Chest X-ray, PA view. Patient: 54 years old, sex F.
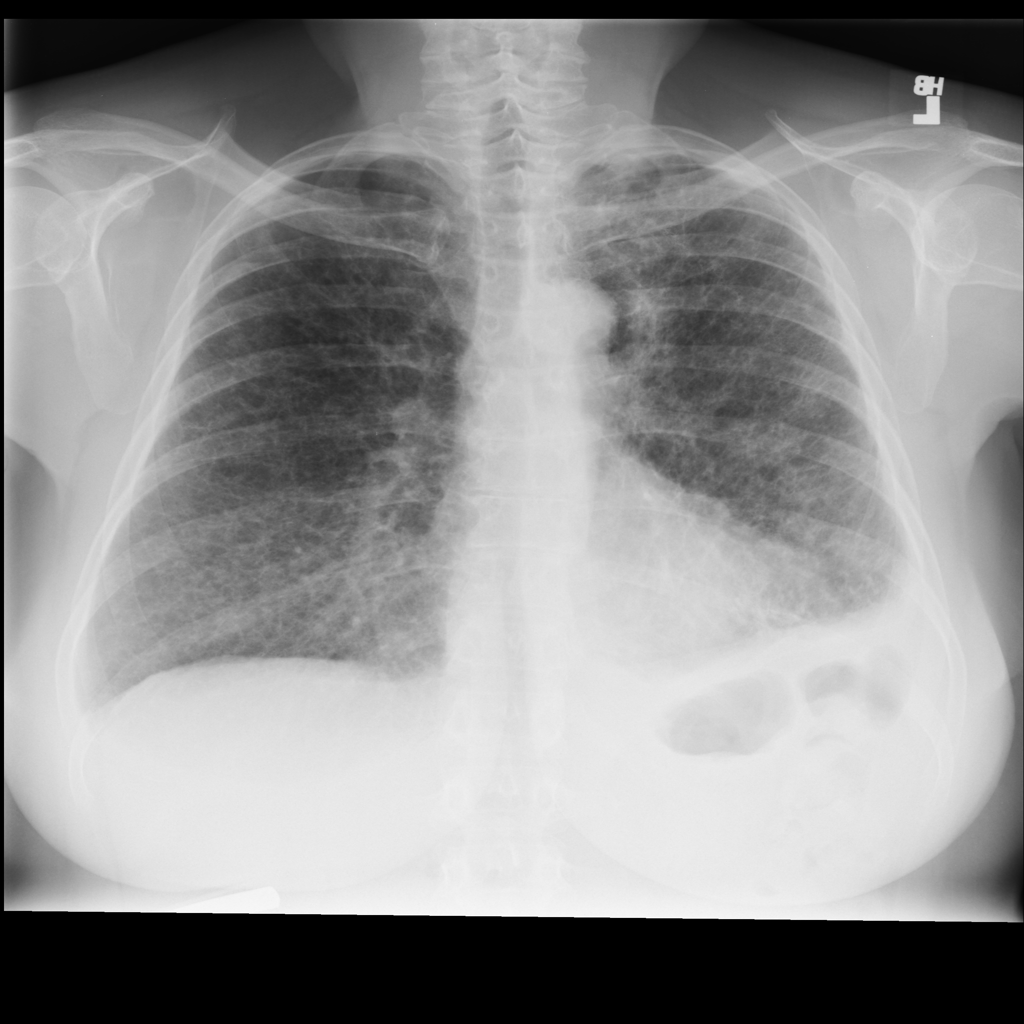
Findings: Pleural_Thickening, Pneumothorax